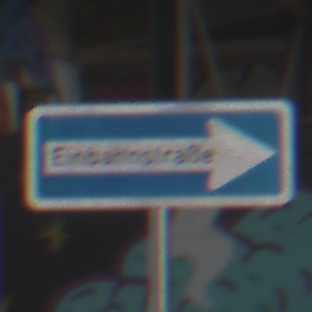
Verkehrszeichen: EinbahnstrasseRechtsweisend
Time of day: Midday
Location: Roofed (Special)
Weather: Overcast
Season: NotSpecified
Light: Natural